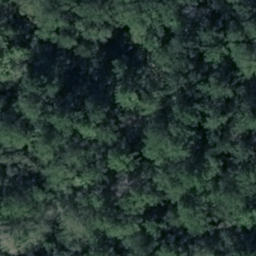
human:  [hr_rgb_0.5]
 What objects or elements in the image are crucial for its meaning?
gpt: forest